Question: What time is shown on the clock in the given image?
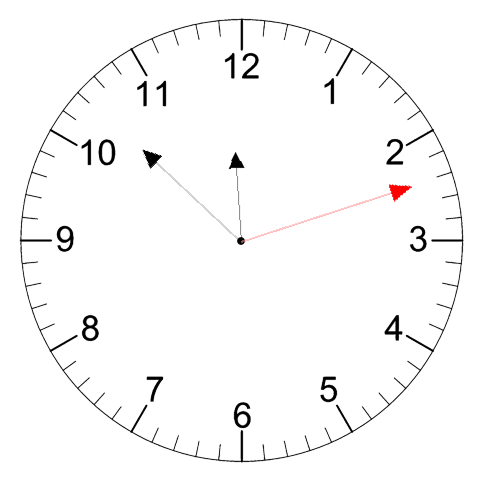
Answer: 11:52:12